Question: I'm writing a firefox extension and want to capture the requests being sent out to a certain url.
I'm adding a listener to the event, 'browser.webRequest.onCompleted' from a background script. Problem is that the listener only gets fired up if I add '<all_urls>' in the permissions section of the manifest and the urls option in the filter when adding the listener.
src/background.js:
'''
function saveData(result) {
console.log(result);
}
browser.webRequest.onCompleted.addListener(
saveData,
{
urls: ["<all_urls>"],
types: ['xmlhttprequest']
});
'''
Manifest.json:
'''
{
"manifest_version": 2,
"name": "LolEsports Extension",
"version": "1.0.0",
"permissions": [
"<all_urls>",
"webRequest",
"webRequestBlocking",
"storage"
],
"background": {
"scripts": ["src/background.js"]
}
}
'''
Here's what I get:

But if I change the manifest to:
'''
"permissions": [
"https://prod-relapi.ewp.gg/persisted/gw/*",
"webRequest",
"webRequestBlocking",
"storage"
]
'''
and in background.js:
'''
browser.webRequest.onCompleted.addListener(
saveData,
{
urls: ["https://prod-relapi.ewp.gg/persisted/gw/*"],
types: ['xmlhttprequest']
});
'''
nothing is shown in the console. What am I missing so that the listener is fired up on specific url patterns??
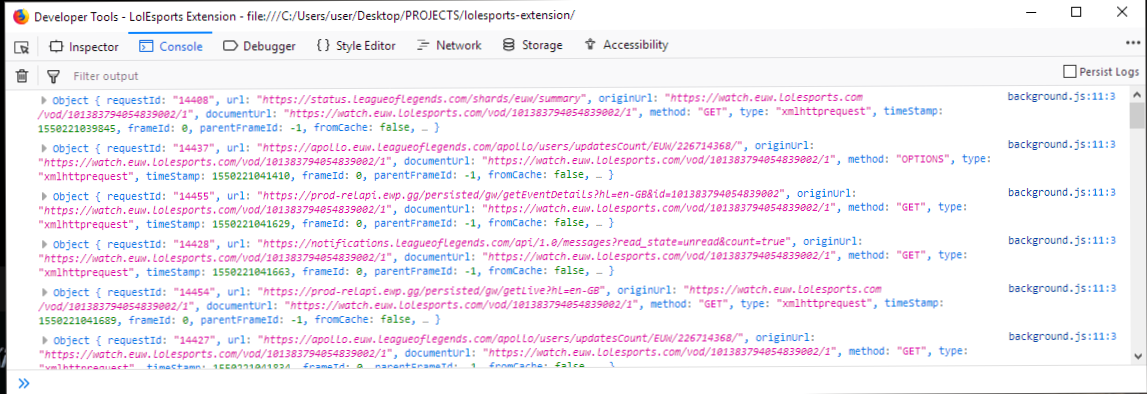
Answer: <URL>:
> To intercept resources loaded by a page (such as images, scripts, or stylesheets), the extension must have the host permission for the resource requesting the resource. For example, if a page at "<URL>", then an extension must have both host permissions if it is to intercept the image request.
<URL>:
> Starting from Chrome 72, an extension will be able to intercept a request only if it has host permissions to both the requested URL and .
So you need to add '"https://watch.euw.lolesports.com/*"' in manifest's '"permissions"'.